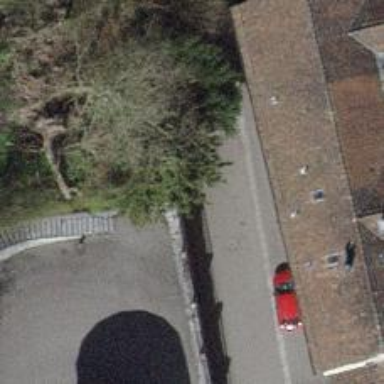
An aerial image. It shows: Road with steps.